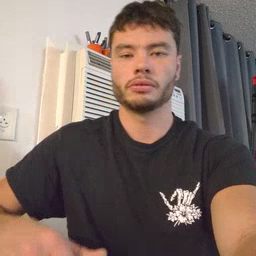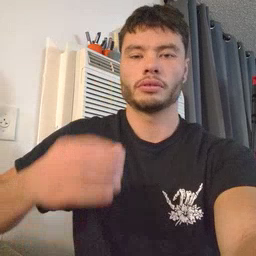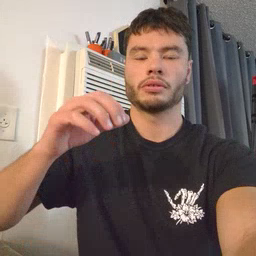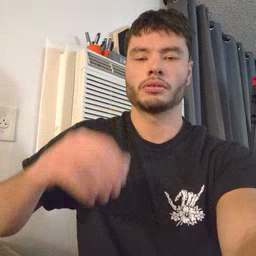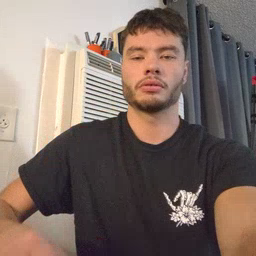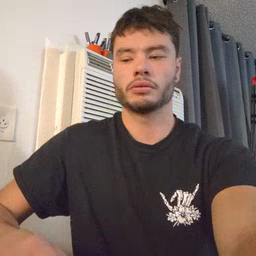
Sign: can